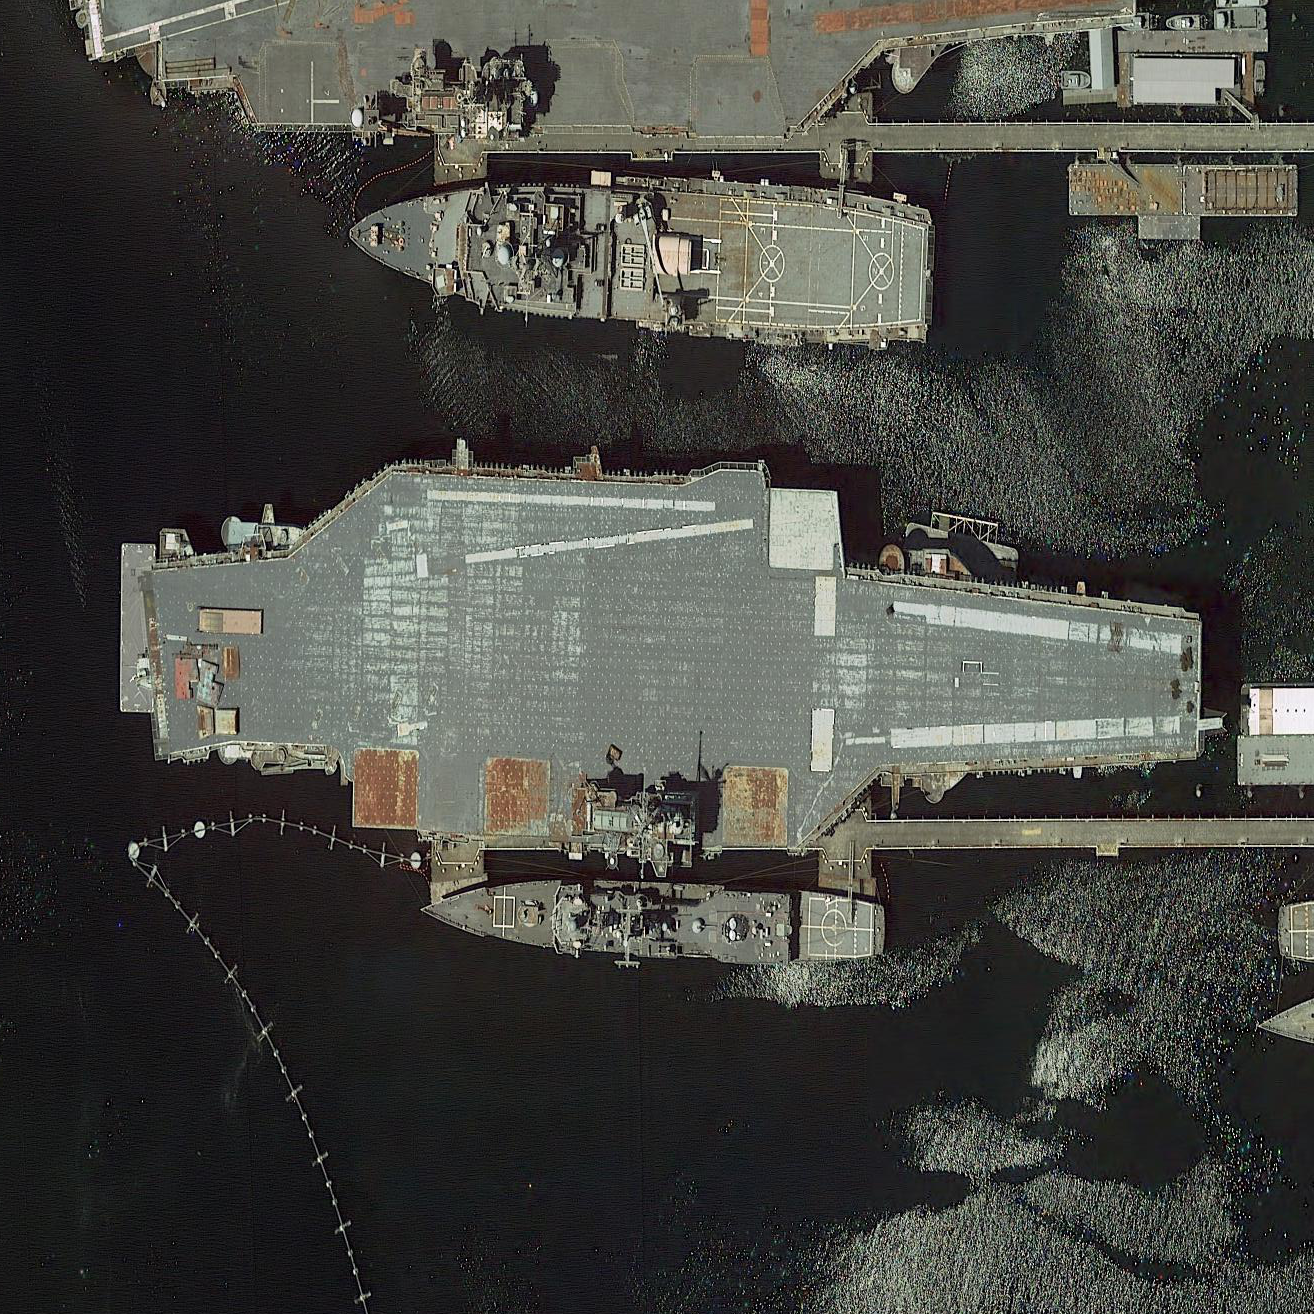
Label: aircraft_carrier